Question: I am trying to display the data from this JSON API, I have no problem getting it, but when I display the parameters with the space reflected in the image, it returns nothing. How can I show those values? Thanks in advance.

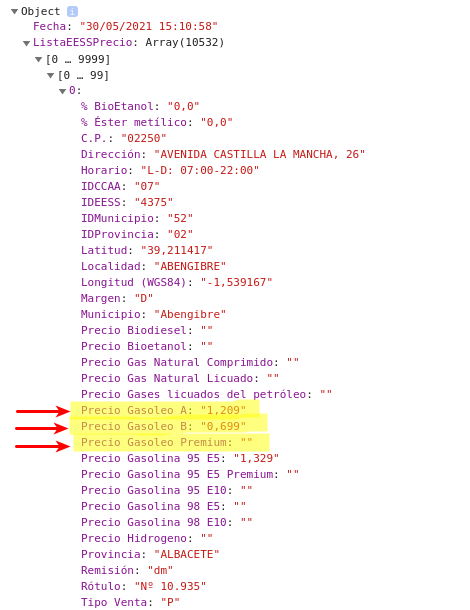
Answer: Treat the json as an associative array
'''
json['Precio Gasoleo A']
// ie:
ListaEESSPrecio[0]['Precio Gasoleo A']
'''